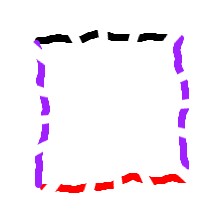
Shape: square